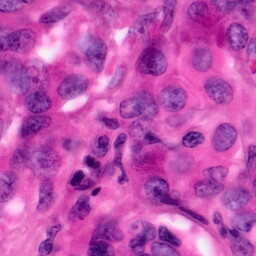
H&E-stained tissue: Pancreatic